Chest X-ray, PA view. Patient: 35 years old, sex M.
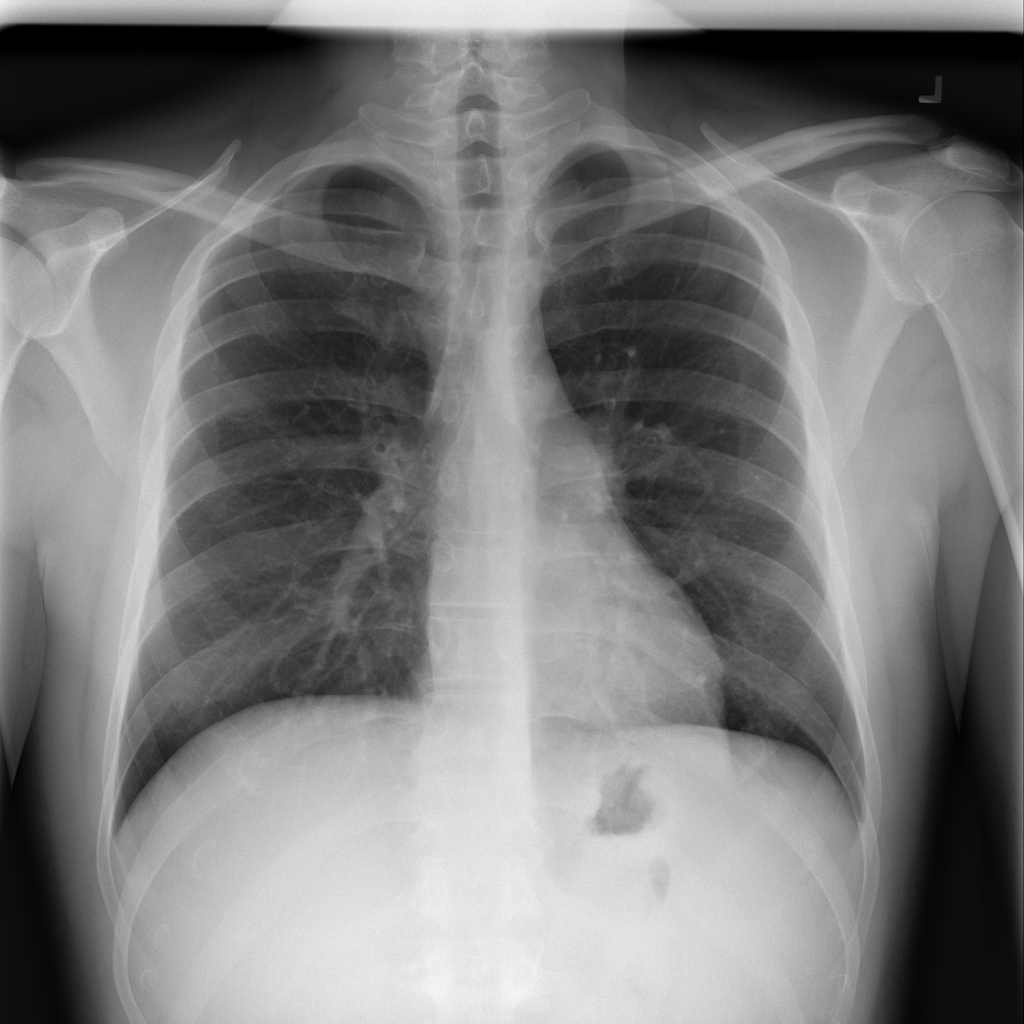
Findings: No Finding